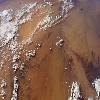
Label: land